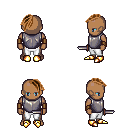
a pixel art fantasy rpg character, male body template, human, dark skin, steel chest armor, white pants, brown long mohawk hairstyle, leather bracers, gold boots, dagger, four views (front, back, left, right), 2x2 character sprite sheet, small pixel art, hard edges, no anti-aliasing